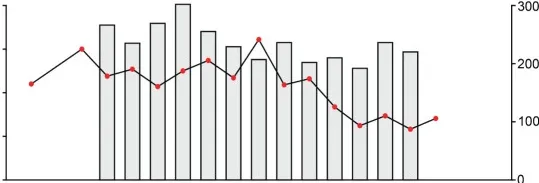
High-dose IVIGs did not exacerbate kidney injury. (B) Measurements of WBC counts are aligned to the left axis, bar graphs of fibrinogen levels to the right axis. Respective arrowheads indicate PEX without and with high-dose application of IVIGs (1 g/kg body weight) two hours prior to treatment.
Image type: chart (chart)